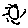
Label: sun